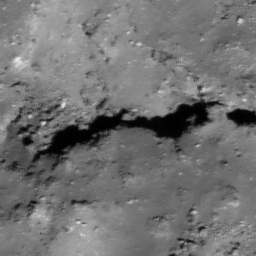
Pit: Tharp 1a
Host crater: Tharp
Host type: impact_melt
Lunar coordinates: latitude -30.6, longitude 145.681